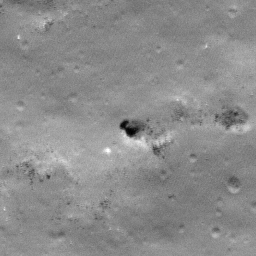
Pit: Lalande 1
Host crater: Lalande
Host type: impact_melt
Lunar coordinates: latitude -4.458, longitude 351.467